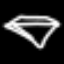
Label: diamond